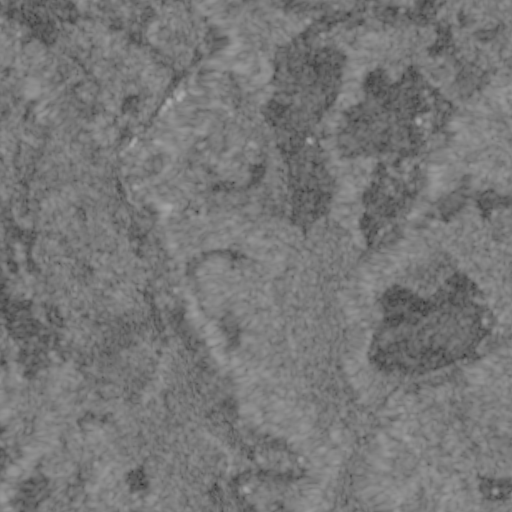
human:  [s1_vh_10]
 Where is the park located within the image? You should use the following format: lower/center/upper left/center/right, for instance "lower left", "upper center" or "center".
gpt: The park is located in the center left of the image.
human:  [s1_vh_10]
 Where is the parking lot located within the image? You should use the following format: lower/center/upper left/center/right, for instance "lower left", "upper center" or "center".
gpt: The parking lot is located in the upper left of the image.
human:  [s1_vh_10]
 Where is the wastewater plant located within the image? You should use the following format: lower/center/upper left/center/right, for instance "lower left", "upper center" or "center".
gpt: The wastewater plant is located in the center left of the image.
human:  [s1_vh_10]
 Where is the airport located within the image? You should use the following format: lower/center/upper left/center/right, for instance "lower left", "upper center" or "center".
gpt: There is no airport in the image.

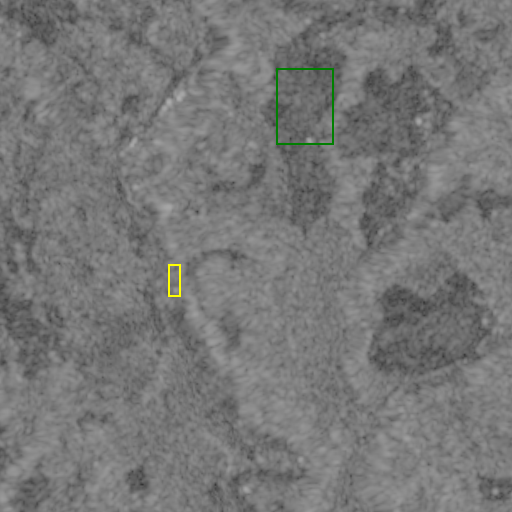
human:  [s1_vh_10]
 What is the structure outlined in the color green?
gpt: The structure outlined in green is a crop field.
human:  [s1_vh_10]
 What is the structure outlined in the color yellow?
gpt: The structure outlined in yellow is a wastewater plant.
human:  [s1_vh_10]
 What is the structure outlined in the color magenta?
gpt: There is no magenta outline.